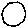
Label: circle